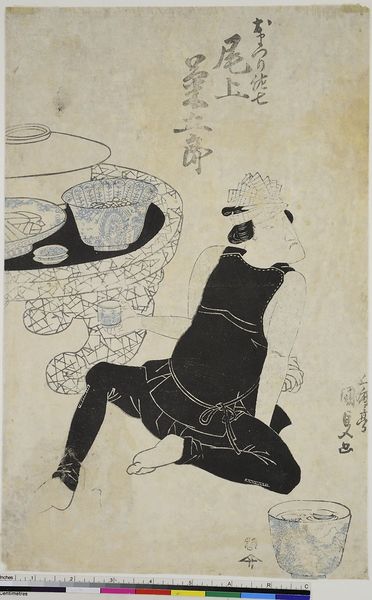
Titel: Der Schauspieler Onoe Kikugoro III als Omatsuri Sashichi
Künstler: Utagawa Kunisada
Standort: Hamburg
Institution: Museum für Kunst und Gewerbe Hamburg
Schlagwörter: tisch, zeichnung, schale, theater, holzschnitt, japan, man, knie, druck, druckgraphik, druckgrafik, schwarzweiß, zeit, schauspieler, farbholzschnitt, schauspielerin, kabuki, edo, reproduktionen, nackte füße, zentimeter, druckerzeugnisse, theateraufführung, ukiyo, schriftzeihen